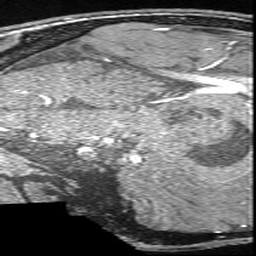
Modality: angio
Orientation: sagittal
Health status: ill
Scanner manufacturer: siemens
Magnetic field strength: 3 T
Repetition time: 0.021 s
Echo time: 0.00343 s